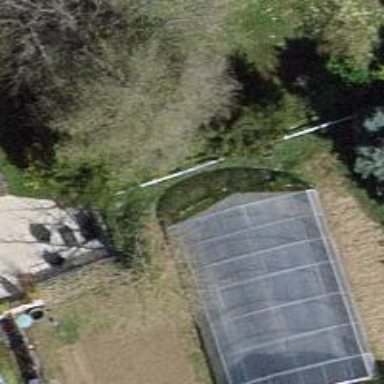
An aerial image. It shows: Greenhouse.